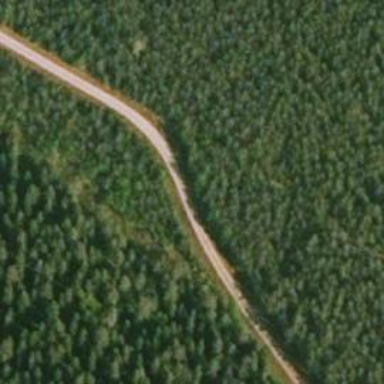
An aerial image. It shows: Excellent visible track road.